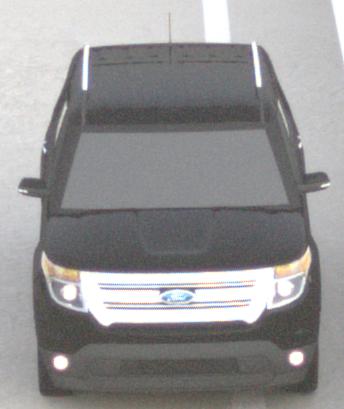
Make: Ford
Model: Explorer
Detailed model: Gen. 5
Model produced from: 2010
Model produced until: 2019
Doors: 5
Color: black
Road condition: dry road
Daytime: sunrise or sunset
Contrast: low contrast